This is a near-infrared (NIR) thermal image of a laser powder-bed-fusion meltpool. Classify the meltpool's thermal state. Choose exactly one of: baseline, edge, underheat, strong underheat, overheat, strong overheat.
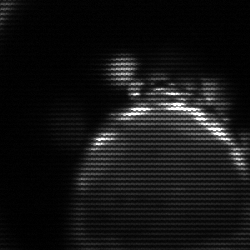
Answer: edge